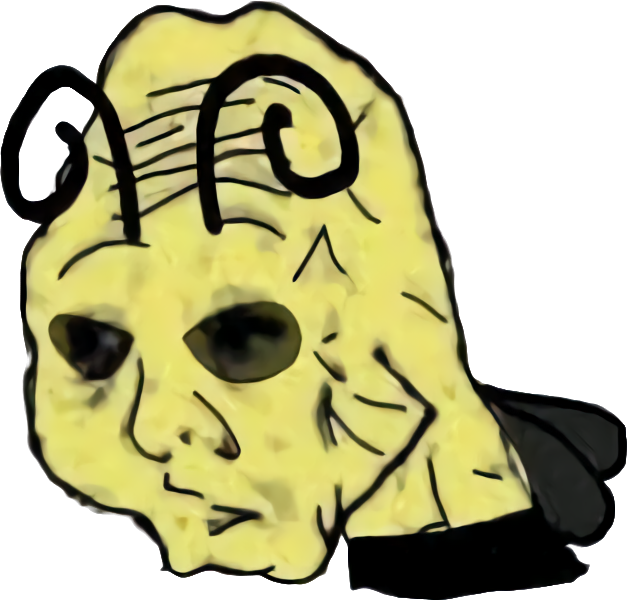
Label: 5_Yes_Honey